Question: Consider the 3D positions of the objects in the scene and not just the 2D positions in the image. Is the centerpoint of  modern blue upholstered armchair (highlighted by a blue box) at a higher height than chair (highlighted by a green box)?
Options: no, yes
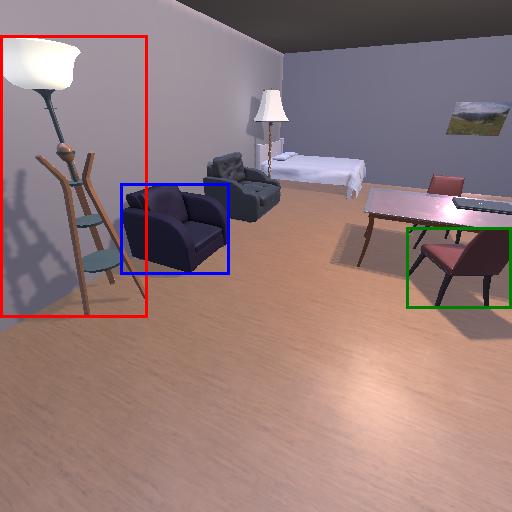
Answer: no